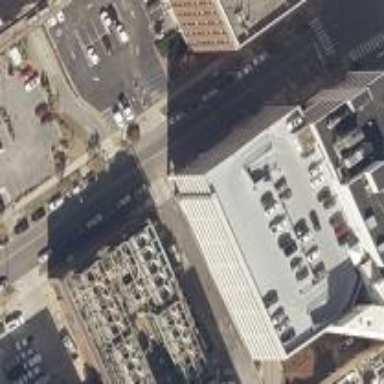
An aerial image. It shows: Multi-storey parking building.